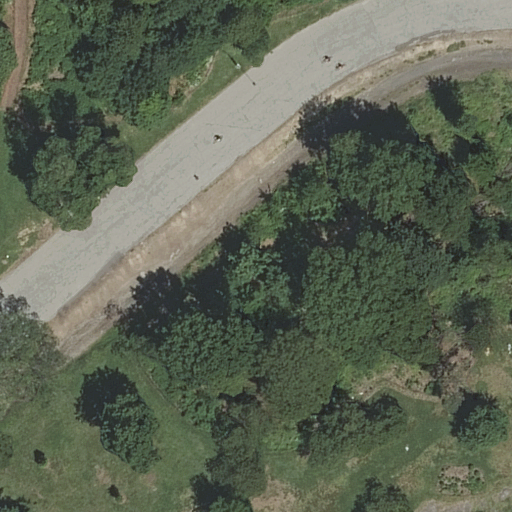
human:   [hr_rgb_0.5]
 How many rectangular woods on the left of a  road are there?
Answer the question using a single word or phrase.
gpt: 0

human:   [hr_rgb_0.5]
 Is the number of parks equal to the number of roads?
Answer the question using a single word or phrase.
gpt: no

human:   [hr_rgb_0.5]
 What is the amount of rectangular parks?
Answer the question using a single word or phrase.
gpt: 1

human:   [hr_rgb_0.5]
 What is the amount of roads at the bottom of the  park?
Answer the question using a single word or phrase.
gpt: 5

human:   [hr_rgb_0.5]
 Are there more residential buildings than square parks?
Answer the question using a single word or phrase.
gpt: no

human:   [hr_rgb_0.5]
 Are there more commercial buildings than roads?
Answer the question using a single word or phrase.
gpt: no

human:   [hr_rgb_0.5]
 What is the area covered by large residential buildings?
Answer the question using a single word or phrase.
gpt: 0m2

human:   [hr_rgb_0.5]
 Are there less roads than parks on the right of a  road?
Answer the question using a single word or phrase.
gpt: no

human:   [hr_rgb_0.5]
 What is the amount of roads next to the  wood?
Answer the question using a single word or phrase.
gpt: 5

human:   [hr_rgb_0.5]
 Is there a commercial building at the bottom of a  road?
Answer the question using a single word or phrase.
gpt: no

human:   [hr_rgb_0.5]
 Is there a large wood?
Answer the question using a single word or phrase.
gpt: yes

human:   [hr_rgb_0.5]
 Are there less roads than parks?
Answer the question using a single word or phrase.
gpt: no

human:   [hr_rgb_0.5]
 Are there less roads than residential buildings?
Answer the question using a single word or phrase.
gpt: no

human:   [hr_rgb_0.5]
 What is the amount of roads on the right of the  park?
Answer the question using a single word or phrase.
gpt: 0

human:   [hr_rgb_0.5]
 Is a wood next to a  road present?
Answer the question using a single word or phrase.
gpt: yes

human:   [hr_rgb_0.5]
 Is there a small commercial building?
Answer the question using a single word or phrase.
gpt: no

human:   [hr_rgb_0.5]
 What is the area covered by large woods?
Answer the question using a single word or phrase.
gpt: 9790m2

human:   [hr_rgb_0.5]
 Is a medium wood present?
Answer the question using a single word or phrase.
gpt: no

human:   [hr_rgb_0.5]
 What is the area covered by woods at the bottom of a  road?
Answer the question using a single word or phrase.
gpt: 0m2

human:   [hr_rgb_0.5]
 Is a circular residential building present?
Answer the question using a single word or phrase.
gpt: no

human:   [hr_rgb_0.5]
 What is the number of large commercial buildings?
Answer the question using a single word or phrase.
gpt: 0

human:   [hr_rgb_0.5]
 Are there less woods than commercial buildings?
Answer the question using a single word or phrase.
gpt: no

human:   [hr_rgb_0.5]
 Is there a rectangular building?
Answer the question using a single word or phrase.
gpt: no

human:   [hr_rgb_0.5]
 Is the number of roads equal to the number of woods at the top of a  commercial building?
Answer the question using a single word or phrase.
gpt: no

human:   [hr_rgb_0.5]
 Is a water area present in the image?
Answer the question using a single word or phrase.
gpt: no

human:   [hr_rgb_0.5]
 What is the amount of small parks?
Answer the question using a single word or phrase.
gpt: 0

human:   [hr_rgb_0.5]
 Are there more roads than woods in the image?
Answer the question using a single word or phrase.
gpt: yes

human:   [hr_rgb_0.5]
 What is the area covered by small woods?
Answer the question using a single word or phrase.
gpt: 0m2

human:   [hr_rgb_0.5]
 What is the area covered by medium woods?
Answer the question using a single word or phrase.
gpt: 0m2

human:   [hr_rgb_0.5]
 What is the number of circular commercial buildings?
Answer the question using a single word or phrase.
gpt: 0

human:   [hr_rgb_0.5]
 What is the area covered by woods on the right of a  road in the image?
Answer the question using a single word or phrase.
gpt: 0m2

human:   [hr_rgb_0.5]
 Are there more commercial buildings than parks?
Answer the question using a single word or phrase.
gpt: no

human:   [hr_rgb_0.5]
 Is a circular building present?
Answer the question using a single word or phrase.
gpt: no

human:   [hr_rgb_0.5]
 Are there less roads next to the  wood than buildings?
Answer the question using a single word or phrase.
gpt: no

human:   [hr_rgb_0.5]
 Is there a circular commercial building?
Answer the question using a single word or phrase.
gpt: no

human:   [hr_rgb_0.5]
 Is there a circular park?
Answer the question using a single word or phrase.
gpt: no